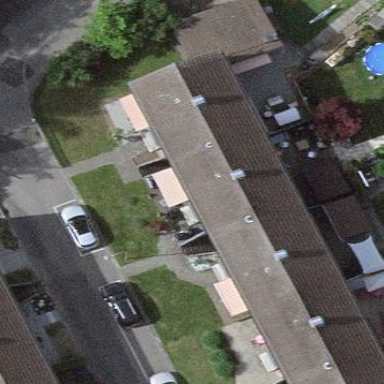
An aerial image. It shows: Gabled roofed apartment building with grey roof.